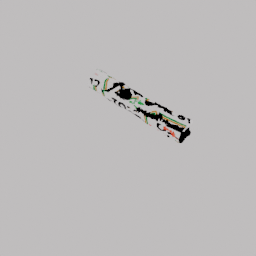
Label: nature